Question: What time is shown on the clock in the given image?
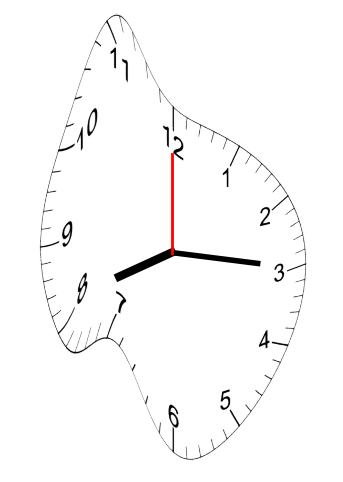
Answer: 08:15:00